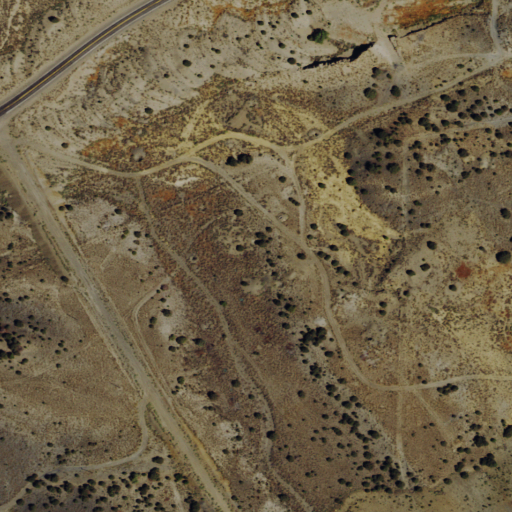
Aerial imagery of valley in Nevada named Glass Gulch containing shrub and evergreen forest